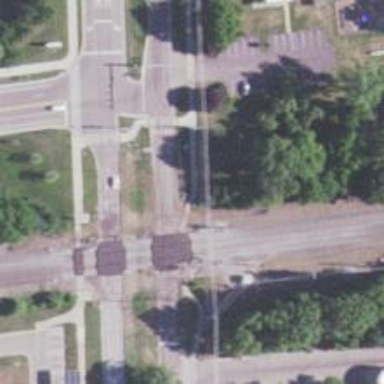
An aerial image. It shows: Crossing for the railway.